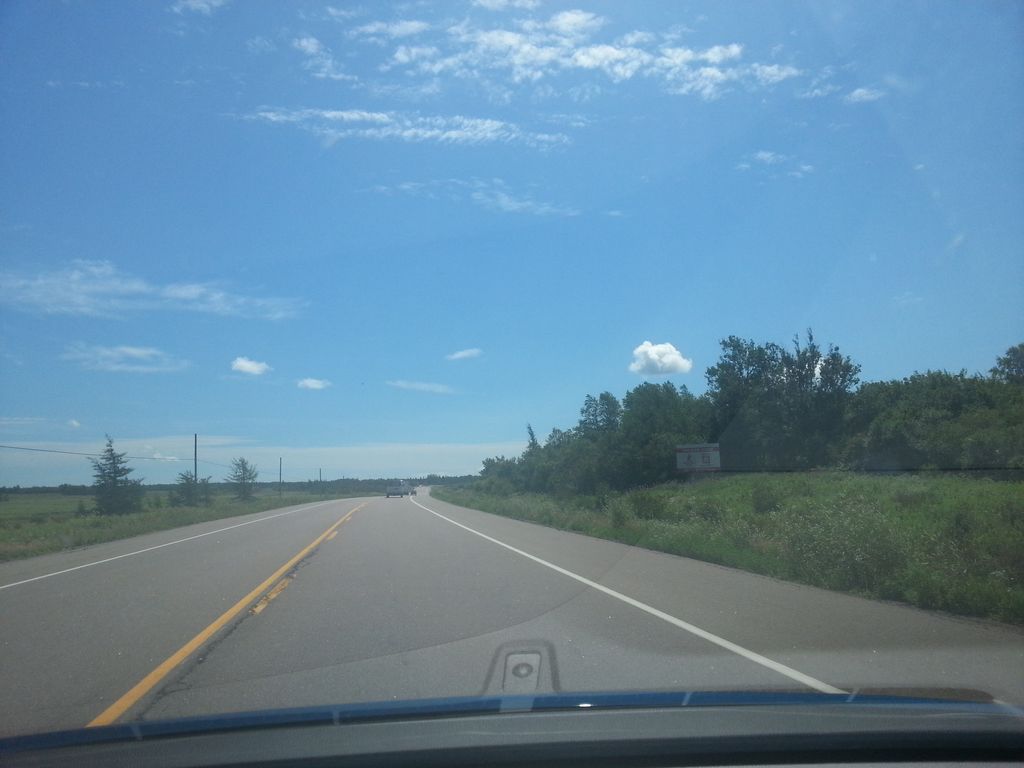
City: charlottetown